Field crop: maize
Growth stage: 2
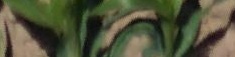
Species: maize